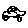
Label: car